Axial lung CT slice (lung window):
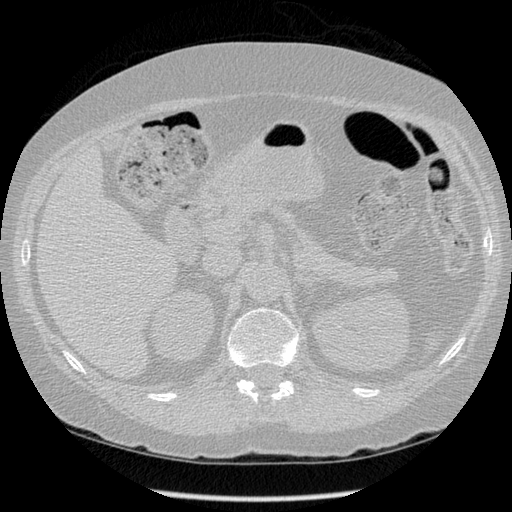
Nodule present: no